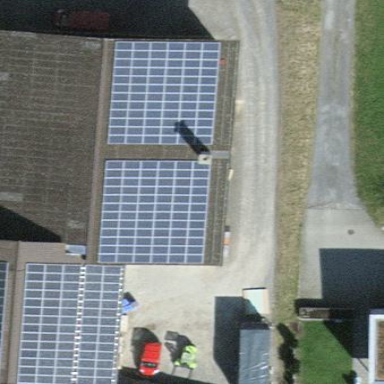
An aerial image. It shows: Solar photovoltaic panel generator.